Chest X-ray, AP view. Patient: 42 years old, sex F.
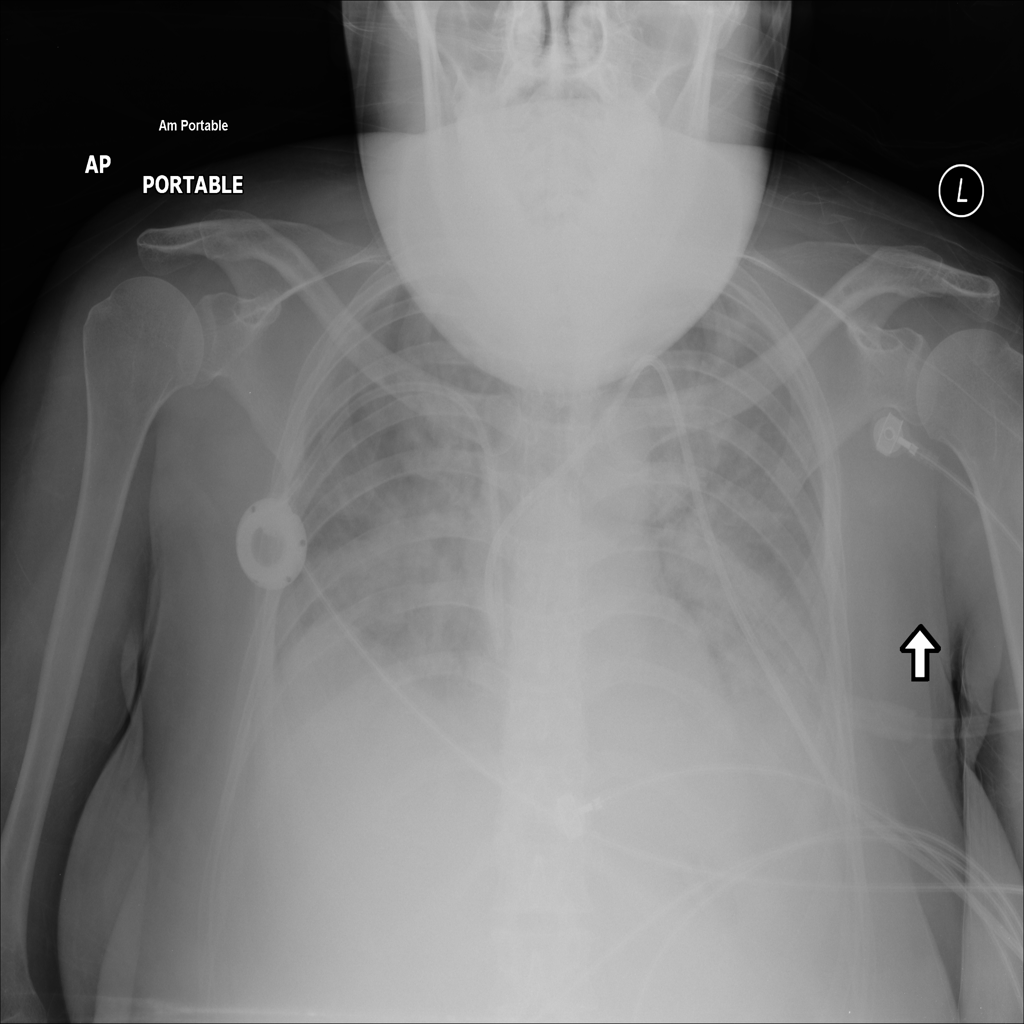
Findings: Infiltration